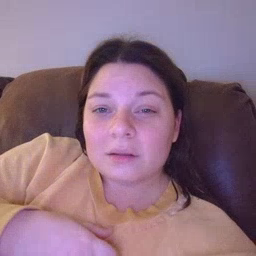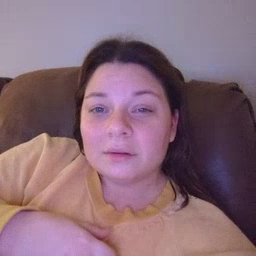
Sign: callonphone